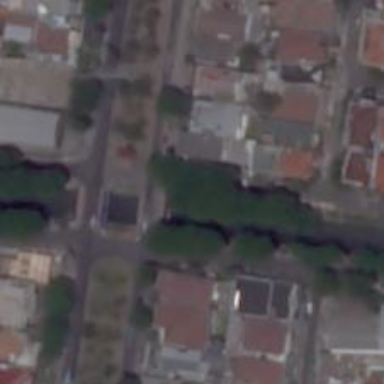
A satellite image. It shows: Residential road.